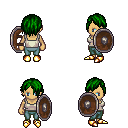
a pixel art fantasy rpg character, female body template, human, tanned skin, white pirate shirt, teal pants, green bangs hairstyle, gold boots, shield, four views (front, back, left, right), 2x2 character sprite sheet, small pixel art, hard edges, no anti-aliasing